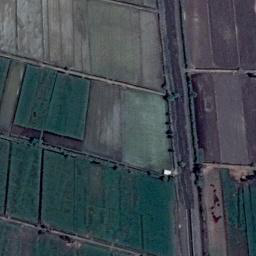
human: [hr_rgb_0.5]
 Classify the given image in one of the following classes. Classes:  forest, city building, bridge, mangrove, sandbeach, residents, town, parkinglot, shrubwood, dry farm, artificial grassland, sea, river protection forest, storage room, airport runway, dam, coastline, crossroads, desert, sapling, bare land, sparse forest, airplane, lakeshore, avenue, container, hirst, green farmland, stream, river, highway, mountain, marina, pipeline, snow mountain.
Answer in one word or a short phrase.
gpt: green farmland